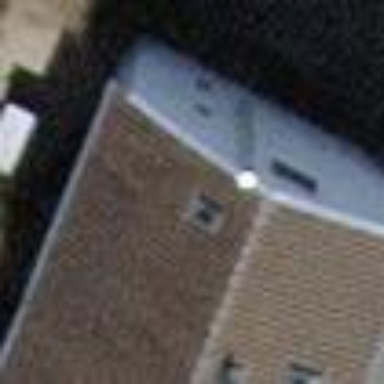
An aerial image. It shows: House with gabled roof oriented across.